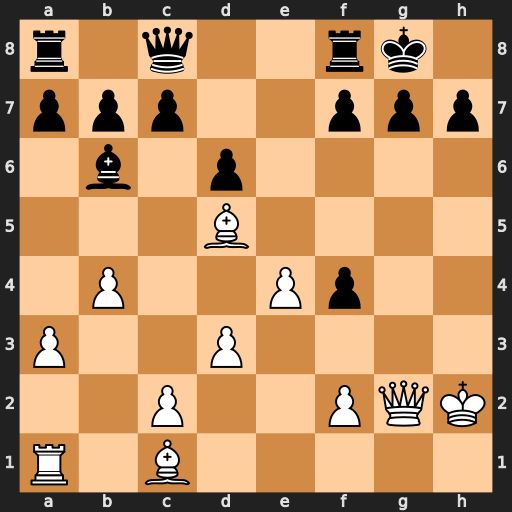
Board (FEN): r1q2rk1/ppp2ppp/1b1p4/3B4/1P2Pp2/P2P4/2P2PQK/R1B5
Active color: w
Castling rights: -
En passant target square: -
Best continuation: Bb2 g6 Qg5